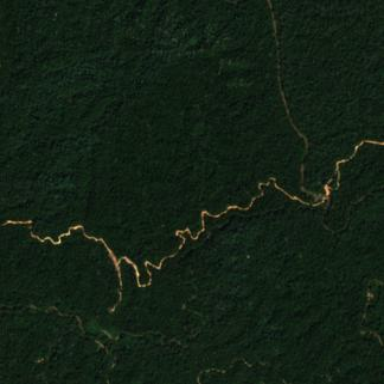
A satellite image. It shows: Logging area.